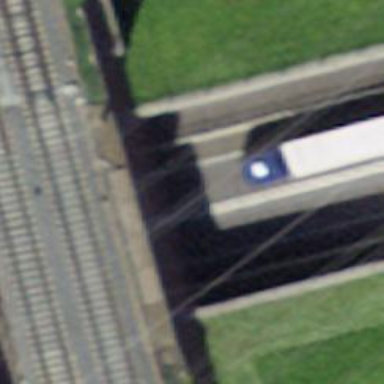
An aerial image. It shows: Bridge with noise barrier wall along its side.